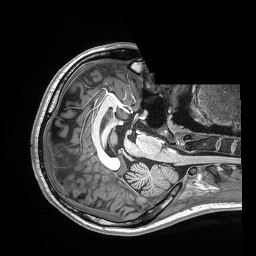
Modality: T1w
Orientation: axial